You are looking at the wavelet scalogram of a bearing's acceleration signal. Determine the bearing's health state. Answer with exactly one of: normal, inner_race, outer_race, ball.
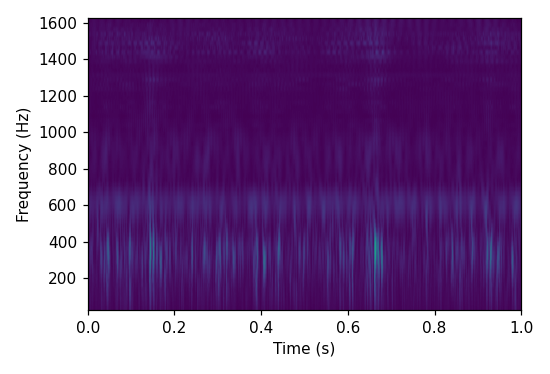
Answer: ball